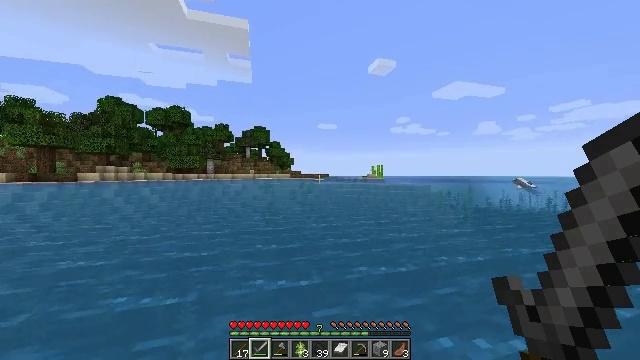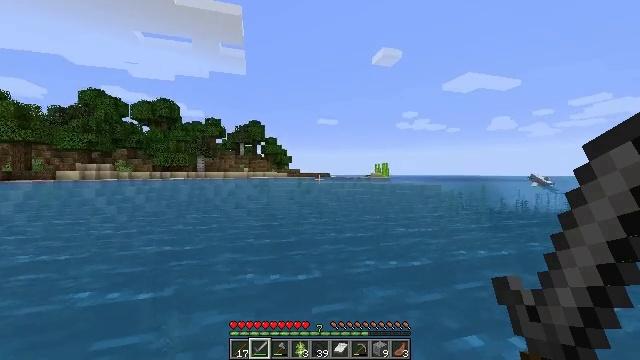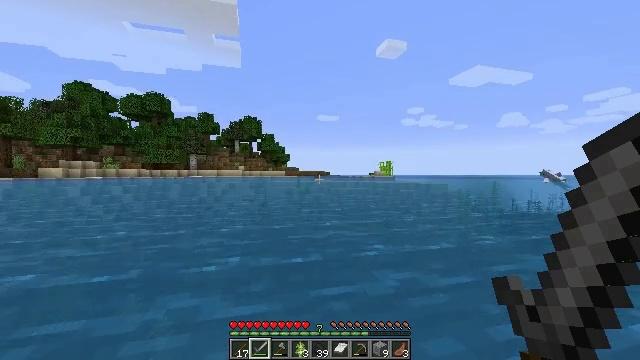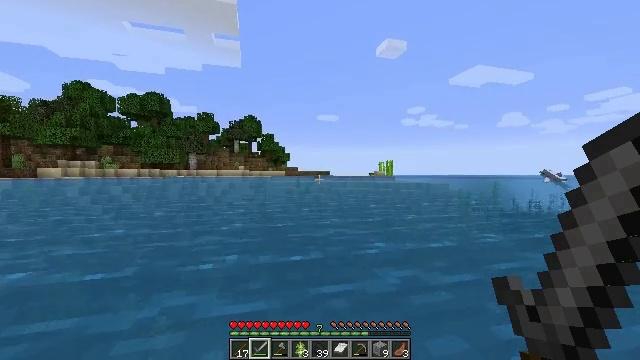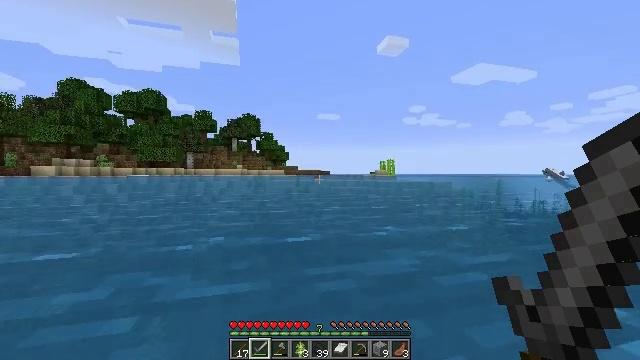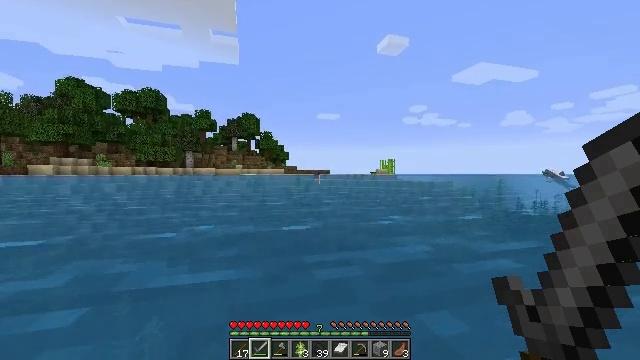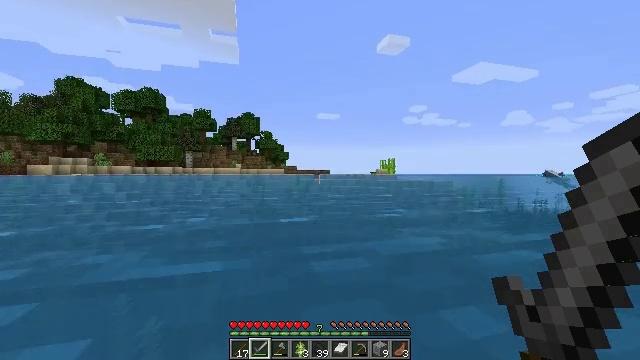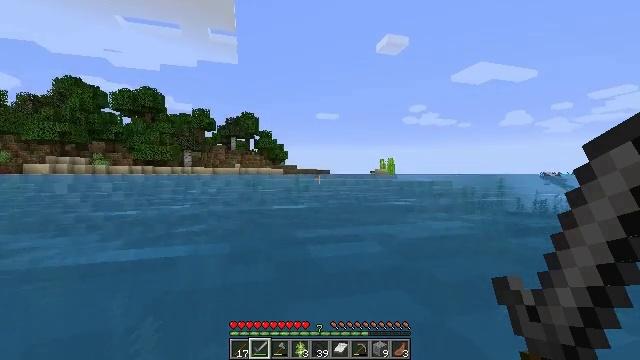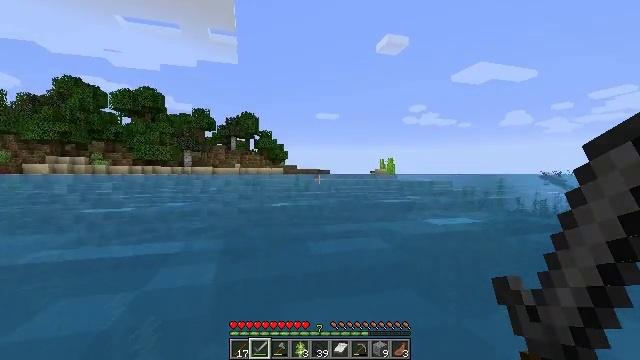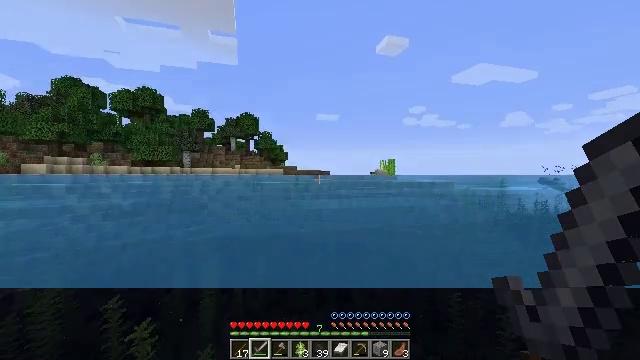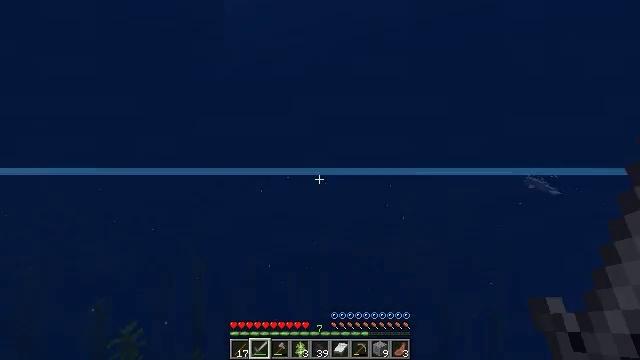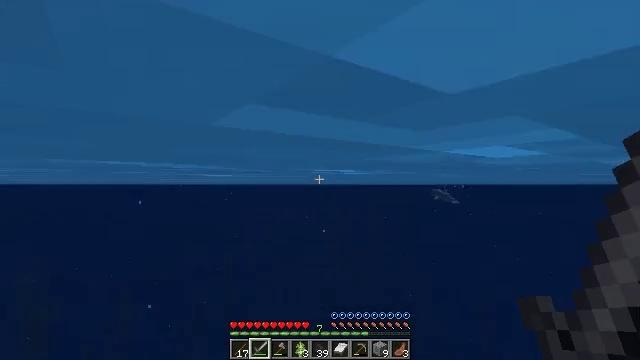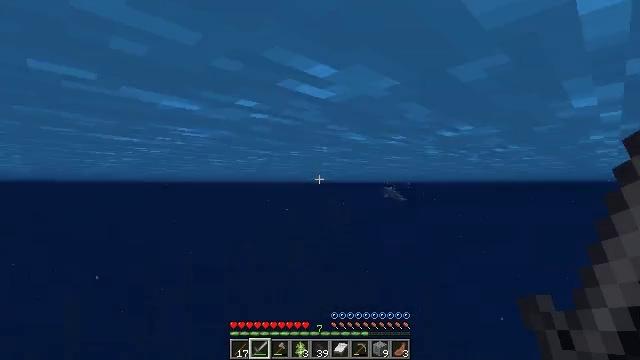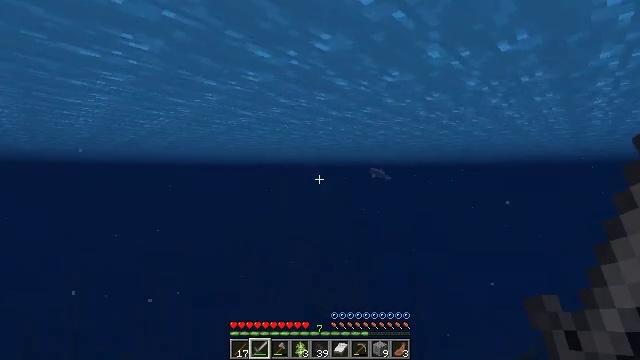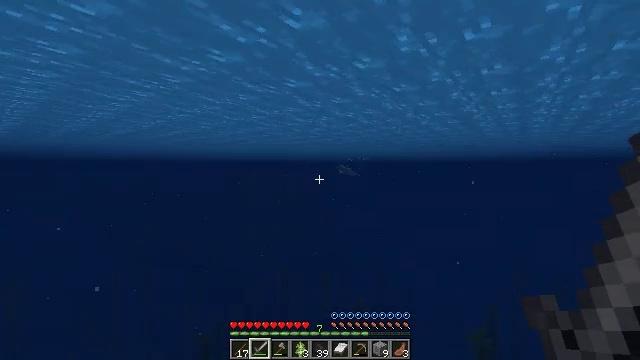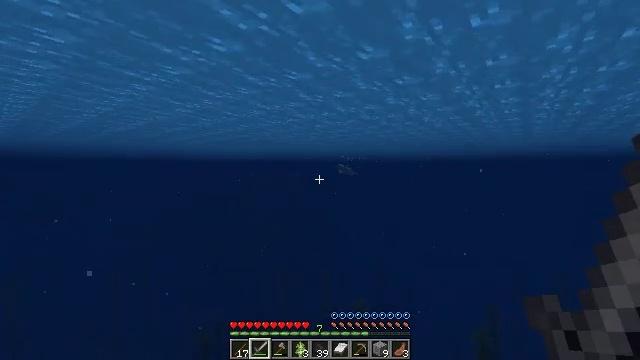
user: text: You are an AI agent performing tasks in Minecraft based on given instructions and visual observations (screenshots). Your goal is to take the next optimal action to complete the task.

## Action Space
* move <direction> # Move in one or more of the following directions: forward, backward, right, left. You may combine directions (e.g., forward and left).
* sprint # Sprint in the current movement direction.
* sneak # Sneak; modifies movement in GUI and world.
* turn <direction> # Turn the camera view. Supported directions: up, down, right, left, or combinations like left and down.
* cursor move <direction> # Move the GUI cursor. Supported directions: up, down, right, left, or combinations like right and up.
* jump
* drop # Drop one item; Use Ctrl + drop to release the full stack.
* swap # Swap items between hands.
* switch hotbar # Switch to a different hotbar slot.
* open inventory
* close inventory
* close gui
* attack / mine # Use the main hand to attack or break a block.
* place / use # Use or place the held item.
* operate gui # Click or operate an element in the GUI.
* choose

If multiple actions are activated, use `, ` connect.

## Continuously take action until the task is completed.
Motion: motion action
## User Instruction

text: Cut down the sugar cane stalks.
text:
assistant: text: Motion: move forward, sprint
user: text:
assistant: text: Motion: move forward, sprint
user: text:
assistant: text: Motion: move forward, sprint
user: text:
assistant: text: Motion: move forward, sprint
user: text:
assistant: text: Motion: move forward, sprint
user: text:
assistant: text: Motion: move forward, sprint
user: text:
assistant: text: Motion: move forward, sprint
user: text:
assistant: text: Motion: move forward, sprint
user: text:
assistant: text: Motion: move forward, sprint
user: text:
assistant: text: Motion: move forward, sprint, turn right
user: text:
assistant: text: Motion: move forward, sprint, turn right and up
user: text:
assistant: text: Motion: move forward, sprint, turn right
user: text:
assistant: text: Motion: move forward, sprint, turn right and down
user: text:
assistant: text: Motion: move forward, sprint, turn right
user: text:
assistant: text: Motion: move forward, sprint
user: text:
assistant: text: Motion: move forward, sprint
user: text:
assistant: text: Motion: move forward, sprint
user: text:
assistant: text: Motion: move forward, sprint
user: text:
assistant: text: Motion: move forward, sprint
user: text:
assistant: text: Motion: move forward, sprint
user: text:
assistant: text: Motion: move forward, sprint
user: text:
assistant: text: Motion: move forward, sprint, turn right and up
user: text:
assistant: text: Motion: move forward, sprint, turn left and up, jump
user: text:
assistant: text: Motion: move forward, sprint, turn up, jump
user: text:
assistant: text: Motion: move forward, sprint, jump
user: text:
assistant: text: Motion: move forward, sprint, jump
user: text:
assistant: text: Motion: move forward, sprint, jump
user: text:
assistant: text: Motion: move forward, sprint, jump
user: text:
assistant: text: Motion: move forward, sprint, jump
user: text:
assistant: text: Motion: move forward, sprint, jump